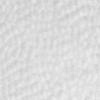
Label: no_change